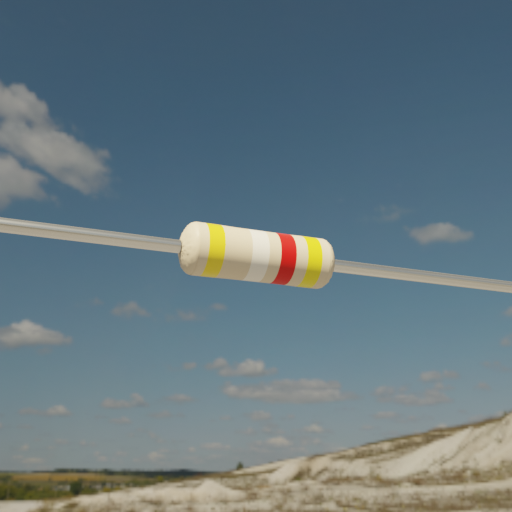
Resistor colour bands (in order): yellow, white, red, yellow